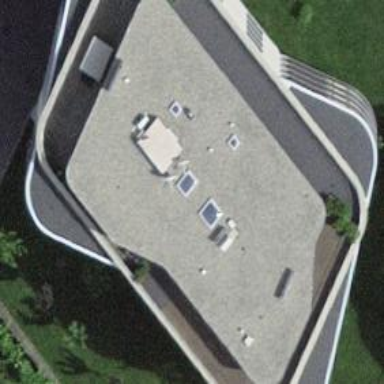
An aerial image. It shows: Building with flat roof.